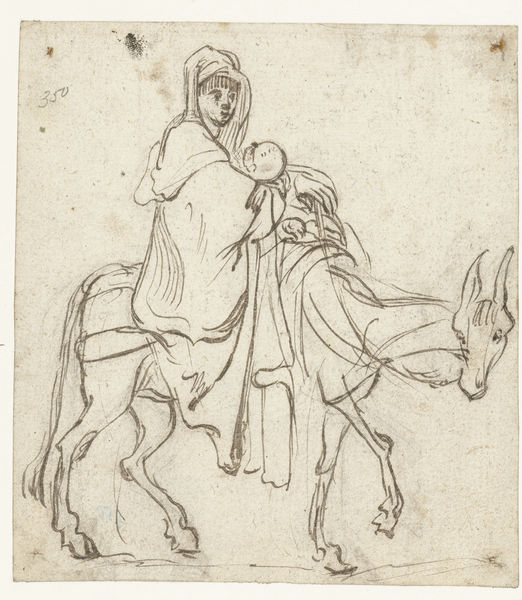
Titel: De vlucht naar Egypte
Künstler: Jan Philipsz. van Bouckhorst
Standort: Amsterdam
Institution: Rijksmuseum
Schlagwörter: hand, schlaf, umhang, braun, frau, hintergrund, kleid, schwarz, skizze, zeichnung, tier, alt, arm, bibel, gesicht, gehen, gewand, haare, mantel, kind, mutter, ohren, esel, pferd, reiter, huf, hufe, reiten, reiterin, schweif, zügel, lächeln, papier, sitz, studie, moderne, abstrakt, modern, baby, flucht, tusche, religion, stillen, dali, jungfrau, maultier, kleinkind, christus, jesus, jesus christus, reise, heilig, maria, madonna, jesu, mutter gottes, kapuze, säugling, erlöser, ägypten, mager, gottesmutter, zeichung, jesuskind, skizziert, flucht nach ägypten, kindermord, messias, hare, gottessohn, sohn gottes, nazareth, unsere liebe frau, heilige maria, christkind, hintergrundf, madonna mit dem kind, efrau, 30, 350, christkönig, spiesitzen, skuízze, heilland, erretter, jesus von nazaret, gottesgebärerin, maria von nazaret